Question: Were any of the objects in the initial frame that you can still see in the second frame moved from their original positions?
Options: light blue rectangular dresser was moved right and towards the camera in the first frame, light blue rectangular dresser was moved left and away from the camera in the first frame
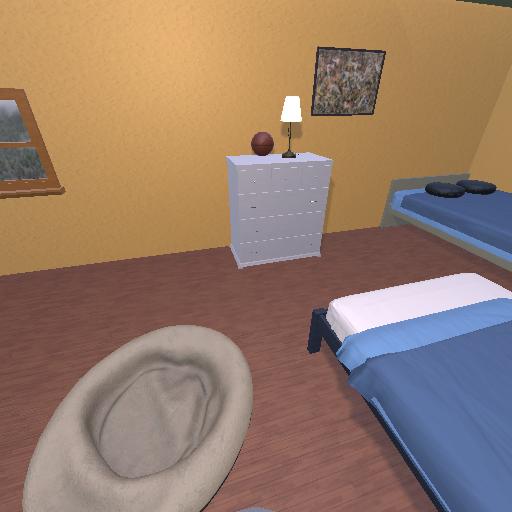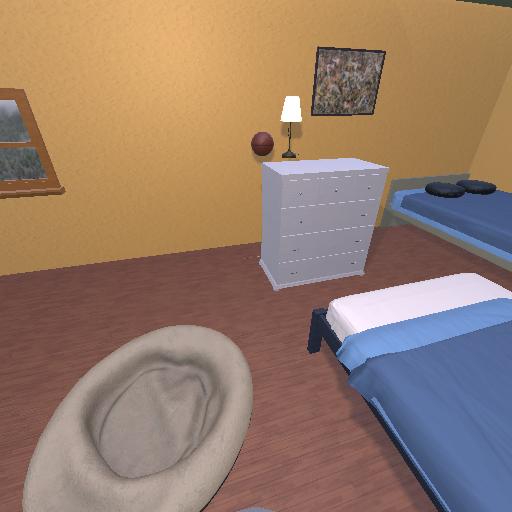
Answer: light blue rectangular dresser was moved right and towards the camera in the first frame